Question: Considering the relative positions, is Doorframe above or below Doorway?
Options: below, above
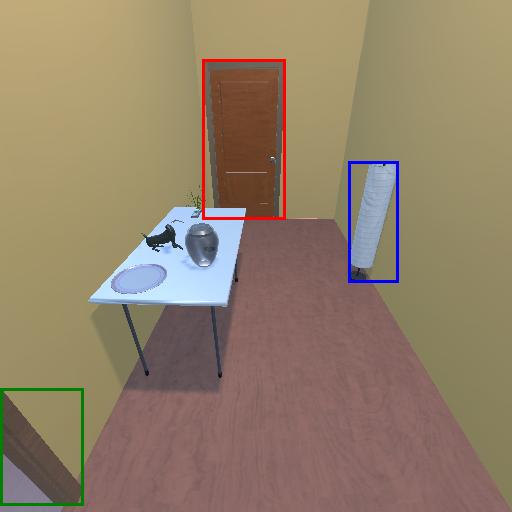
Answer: below